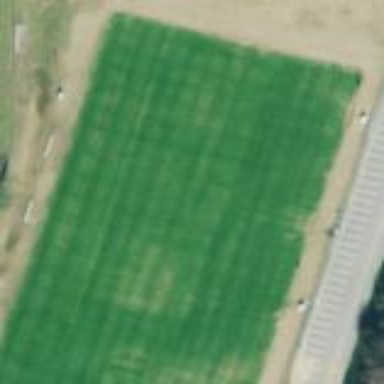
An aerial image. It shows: Grass pitch used for soccer.